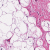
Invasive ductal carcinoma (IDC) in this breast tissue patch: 0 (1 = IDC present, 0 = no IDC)